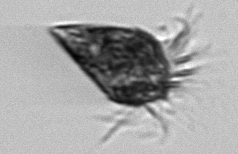
Label: Strombidium_wulffi